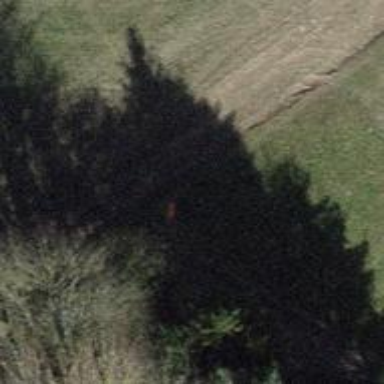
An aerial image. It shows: Pole with aerial marker and roof cover.